Field crop: tomato
Growth stage: 2
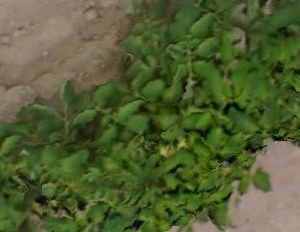
Species: tomato